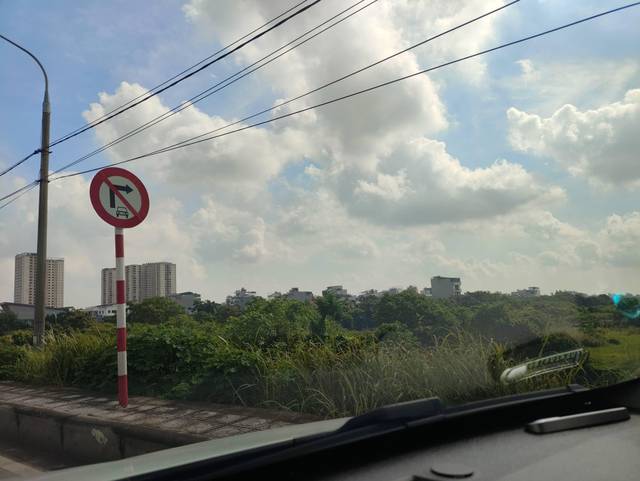
Region: Vietnam
Coordinates: 21.013, 105.905